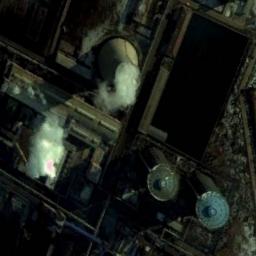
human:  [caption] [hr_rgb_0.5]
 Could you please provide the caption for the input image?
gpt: In the thermal power plant there are workshops and machinery  There is a cooling tower with steam, A chimney with smoke, and two large metal tanks .

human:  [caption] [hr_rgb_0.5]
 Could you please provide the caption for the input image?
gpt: The thermal power station is next to some buildings with white mist above .

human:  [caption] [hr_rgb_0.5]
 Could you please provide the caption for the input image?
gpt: There are about 10 thermal power stations here, and the roofs of the surrounding buildings are black .

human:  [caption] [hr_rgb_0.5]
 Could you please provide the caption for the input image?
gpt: Many buildings of different shapes and sizes are beside the thermal power station .

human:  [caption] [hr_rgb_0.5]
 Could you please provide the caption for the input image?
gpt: There are some buildings on the thermal power station .